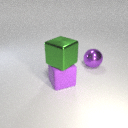
large purple rubber cube below large green metal cube